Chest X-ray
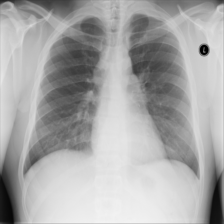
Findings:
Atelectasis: negative
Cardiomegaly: negative
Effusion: negative
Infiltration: negative
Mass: negative
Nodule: negative
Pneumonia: negative
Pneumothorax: negative
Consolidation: negative
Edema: negative
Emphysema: negative
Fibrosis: negative
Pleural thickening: positive
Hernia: negative